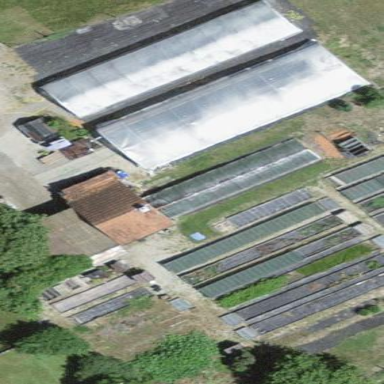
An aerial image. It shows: Greenhouse.